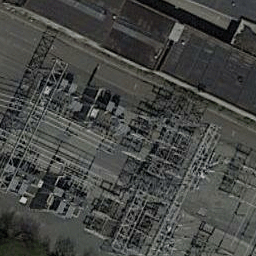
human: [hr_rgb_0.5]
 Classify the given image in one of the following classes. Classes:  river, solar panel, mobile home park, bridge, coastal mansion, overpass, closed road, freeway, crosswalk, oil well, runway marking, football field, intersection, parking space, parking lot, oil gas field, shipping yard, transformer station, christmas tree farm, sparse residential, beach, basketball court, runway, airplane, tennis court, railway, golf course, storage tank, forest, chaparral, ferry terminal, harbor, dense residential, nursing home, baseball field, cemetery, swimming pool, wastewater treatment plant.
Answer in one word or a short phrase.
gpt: transformer station